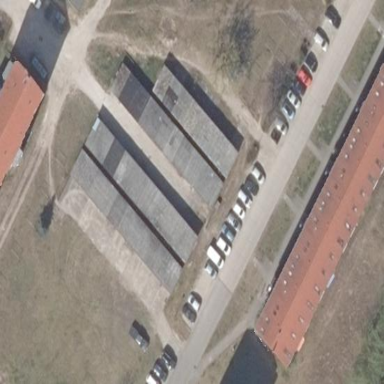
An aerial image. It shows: Group of garages.